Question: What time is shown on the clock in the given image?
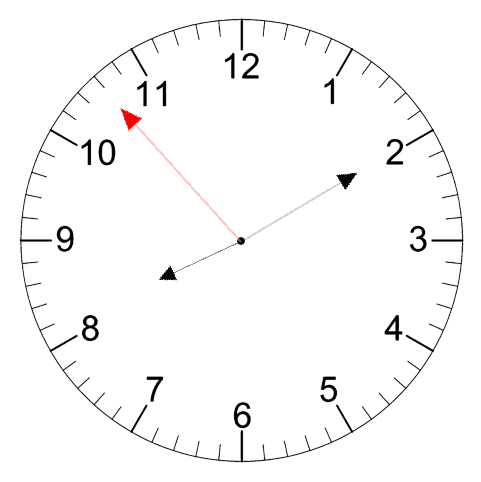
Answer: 08:09:53